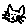
Label: cat